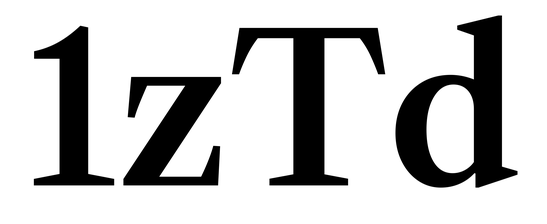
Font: LibreCaslonText_SemiBold